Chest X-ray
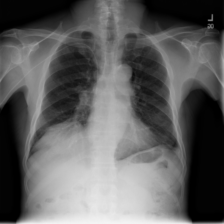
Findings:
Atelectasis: negative
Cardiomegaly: negative
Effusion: negative
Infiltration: positive
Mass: negative
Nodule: negative
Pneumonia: negative
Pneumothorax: negative
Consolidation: negative
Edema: negative
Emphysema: negative
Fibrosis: negative
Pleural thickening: negative
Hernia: negative